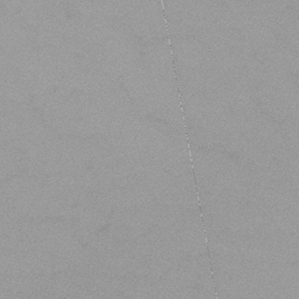
Label: frost